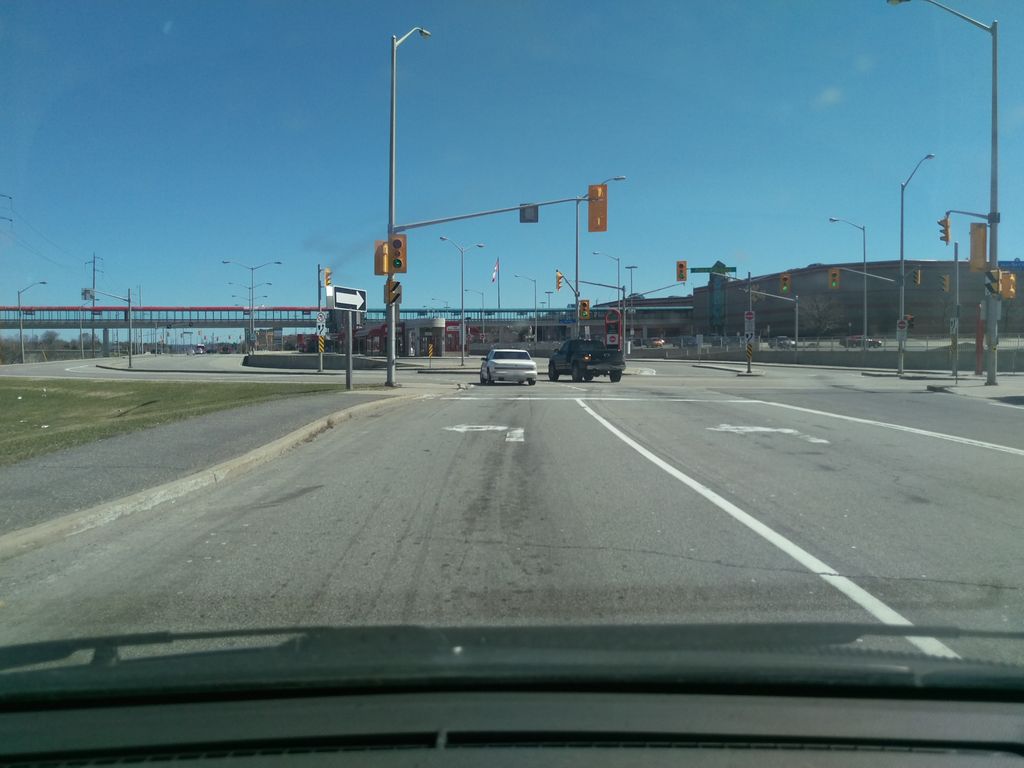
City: ottawa-gatineau